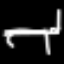
Label: bed